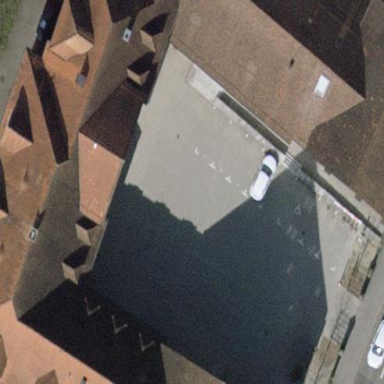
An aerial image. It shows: Part of building.